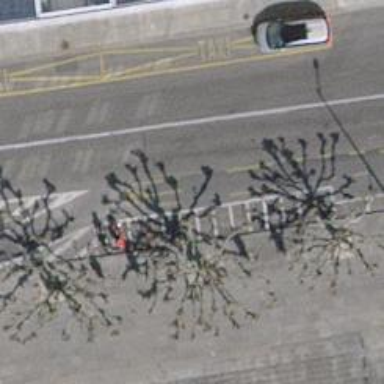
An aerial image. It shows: Bicycle parking area with stands.